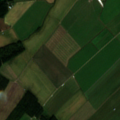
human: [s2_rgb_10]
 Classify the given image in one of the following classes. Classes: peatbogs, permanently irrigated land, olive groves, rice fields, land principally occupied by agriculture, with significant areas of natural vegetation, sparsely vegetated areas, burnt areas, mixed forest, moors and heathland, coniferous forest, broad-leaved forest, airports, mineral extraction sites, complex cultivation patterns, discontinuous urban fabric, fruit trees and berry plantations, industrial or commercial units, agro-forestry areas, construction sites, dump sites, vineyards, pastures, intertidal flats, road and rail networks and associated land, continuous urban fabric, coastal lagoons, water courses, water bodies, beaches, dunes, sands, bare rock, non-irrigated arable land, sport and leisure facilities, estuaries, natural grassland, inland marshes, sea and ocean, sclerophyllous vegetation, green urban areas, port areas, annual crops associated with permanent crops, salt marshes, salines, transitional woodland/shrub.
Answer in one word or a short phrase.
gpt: non-irrigated arable land, coniferous forest